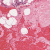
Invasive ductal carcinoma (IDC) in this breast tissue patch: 0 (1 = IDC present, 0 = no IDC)